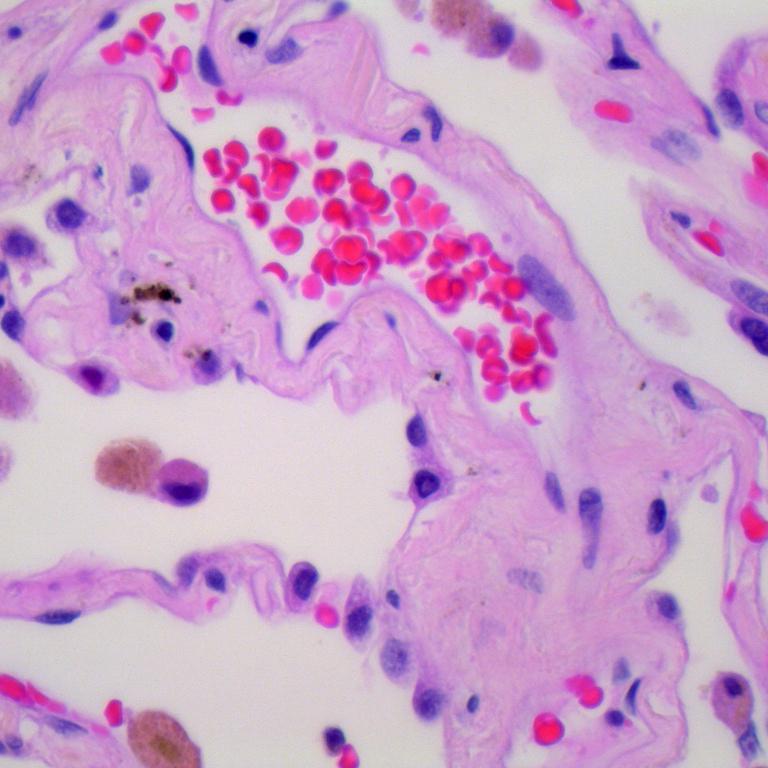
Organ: lung
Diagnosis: benign